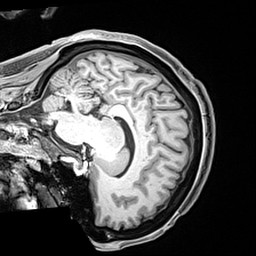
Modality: T1w
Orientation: sagittal
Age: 46
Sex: female
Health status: healthy
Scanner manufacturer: siemens
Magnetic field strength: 3 T
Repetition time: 2.4 s
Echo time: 0.00217 s